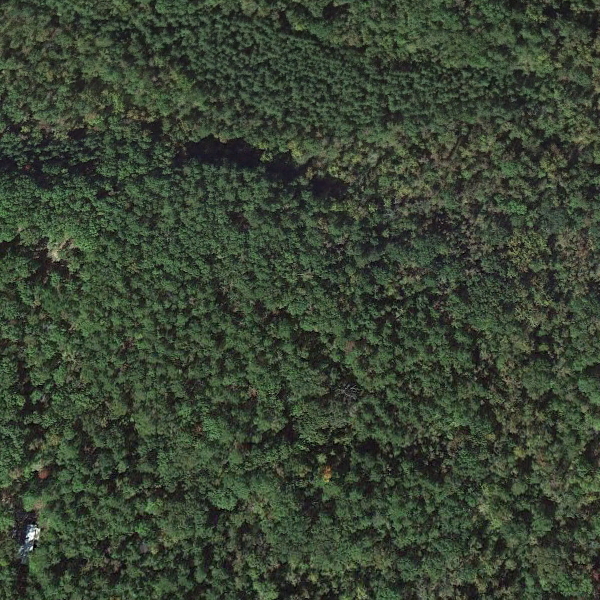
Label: Forest